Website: macys
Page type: delivery-shipping
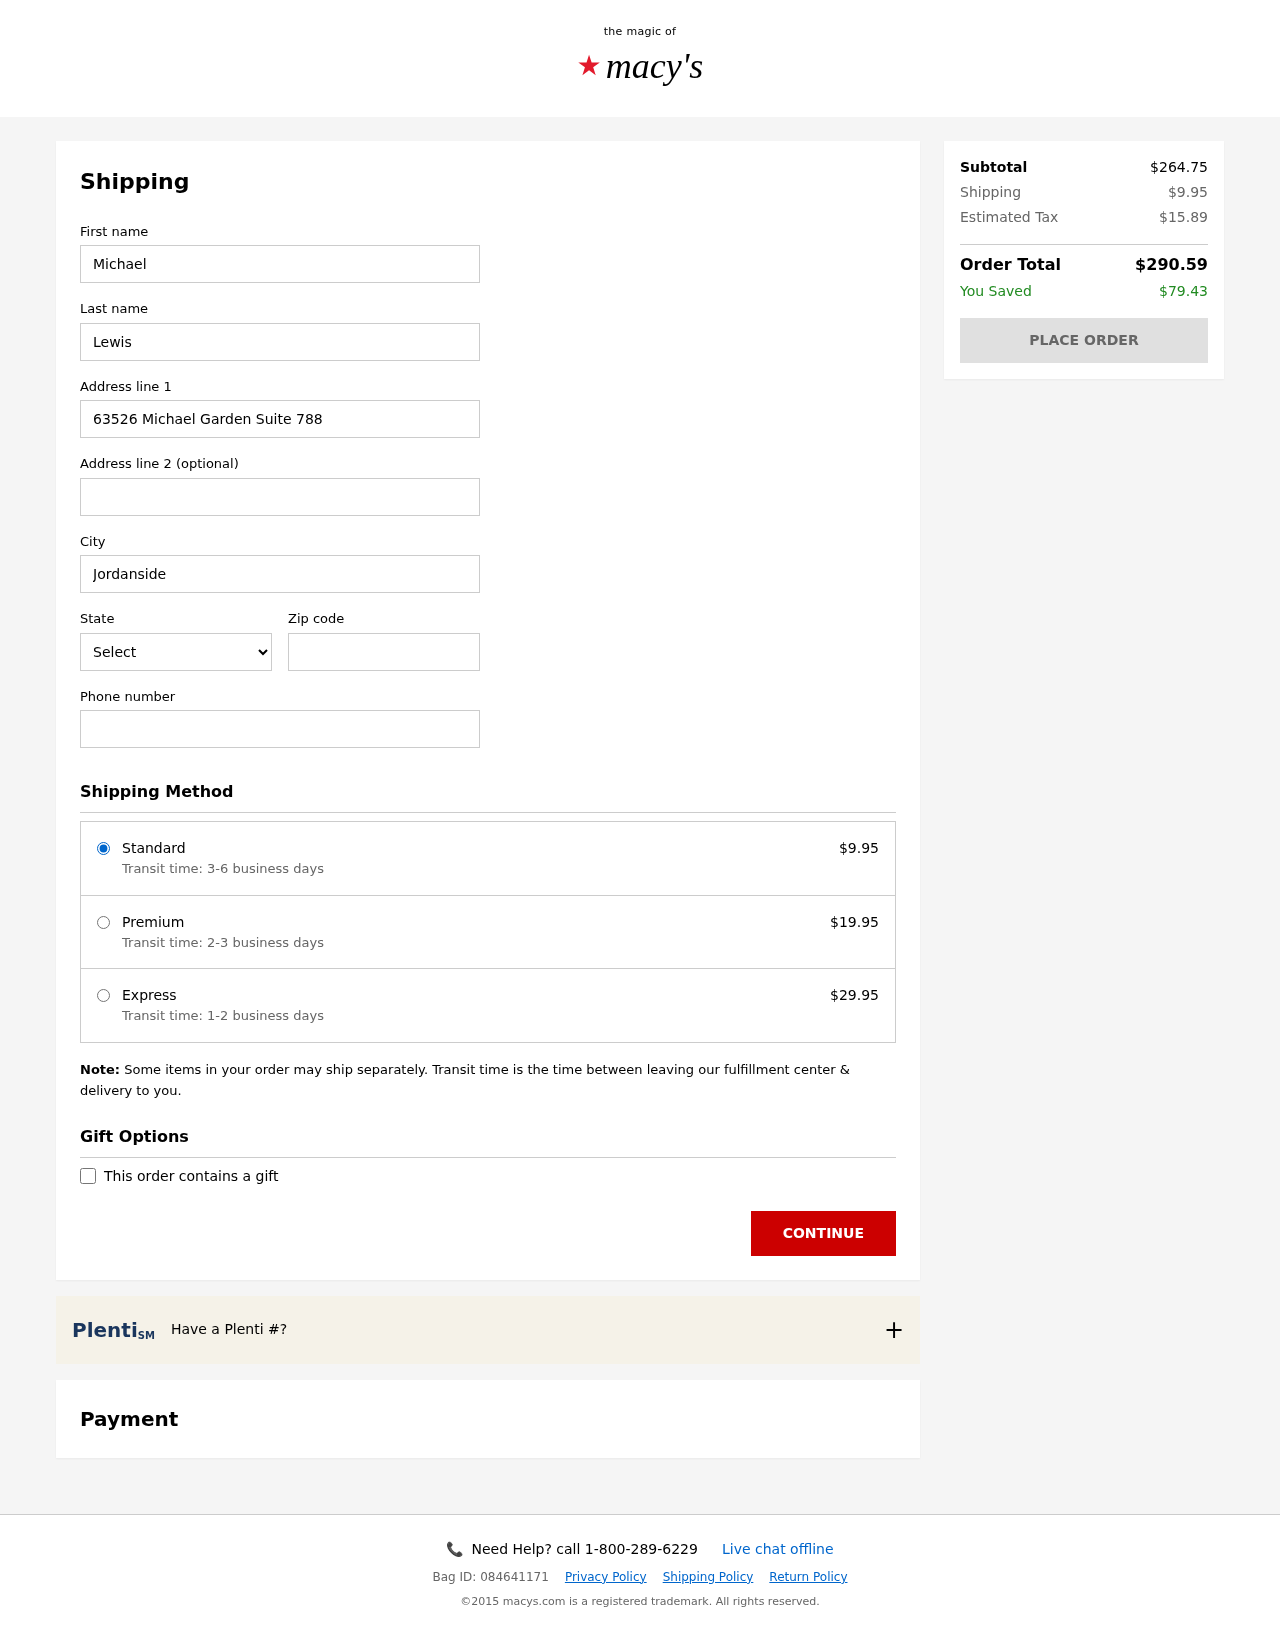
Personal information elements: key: PII_CITY
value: Jordanside
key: PII_FIRSTNAME
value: Michael
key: PII_LASTNAME
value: Lewis
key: PII_PHONE
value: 9957116734
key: PII_POSTCODE
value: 15282
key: PII_STATE_ABBR
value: OR
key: PII_STREET
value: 63526 Michael Garden Suite 788
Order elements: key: ORDER_SHIPPING_COST
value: $9.95
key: ORDER_SHIPPING_PREMIUM
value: $19.95
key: ORDER_SHIPPING_EXPRESS
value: $29.95
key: ORDER_SUBTOTAL
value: $264.75
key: ORDER_TAX
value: $15.89
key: ORDER_TOTAL
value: $290.59
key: ORDER_SAVINGS
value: $79.43